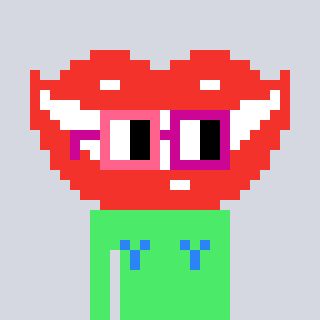
a pixel art character with square pink and red glasses, a smile-shaped head and a teal-colored body on a cool background